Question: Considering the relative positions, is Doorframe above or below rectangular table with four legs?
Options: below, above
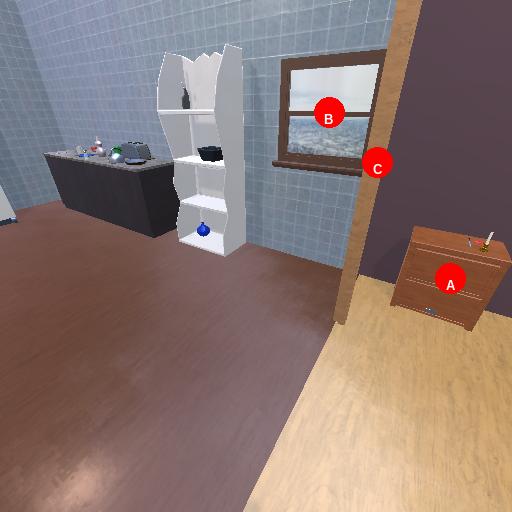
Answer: below